Interaction volume radius: 10 \u00c5
Interaction volume height: 40 \u00c5
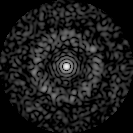
Disorder parameter: 0.8416